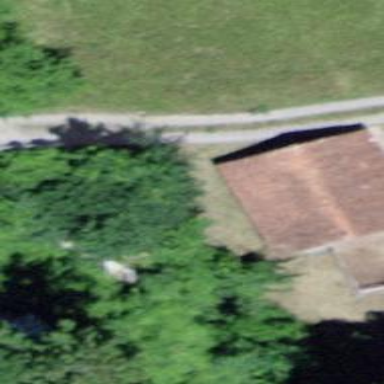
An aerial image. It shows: Rural barn.